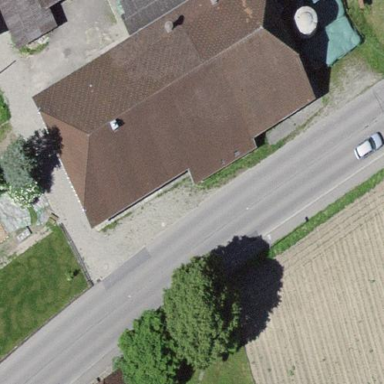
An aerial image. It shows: Farm building.